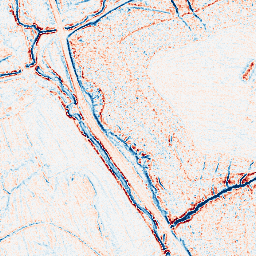
Category: edge_preserving
Decomposition family: anisotropic_diffusion
Decomposition parameters: iterations: 5
kappa: 10
gamma: 0.15
Upsampling method: sinc_blackman
Upsampling parameters: scale: 8
kernel_size: 16
Upsampling scale: 8